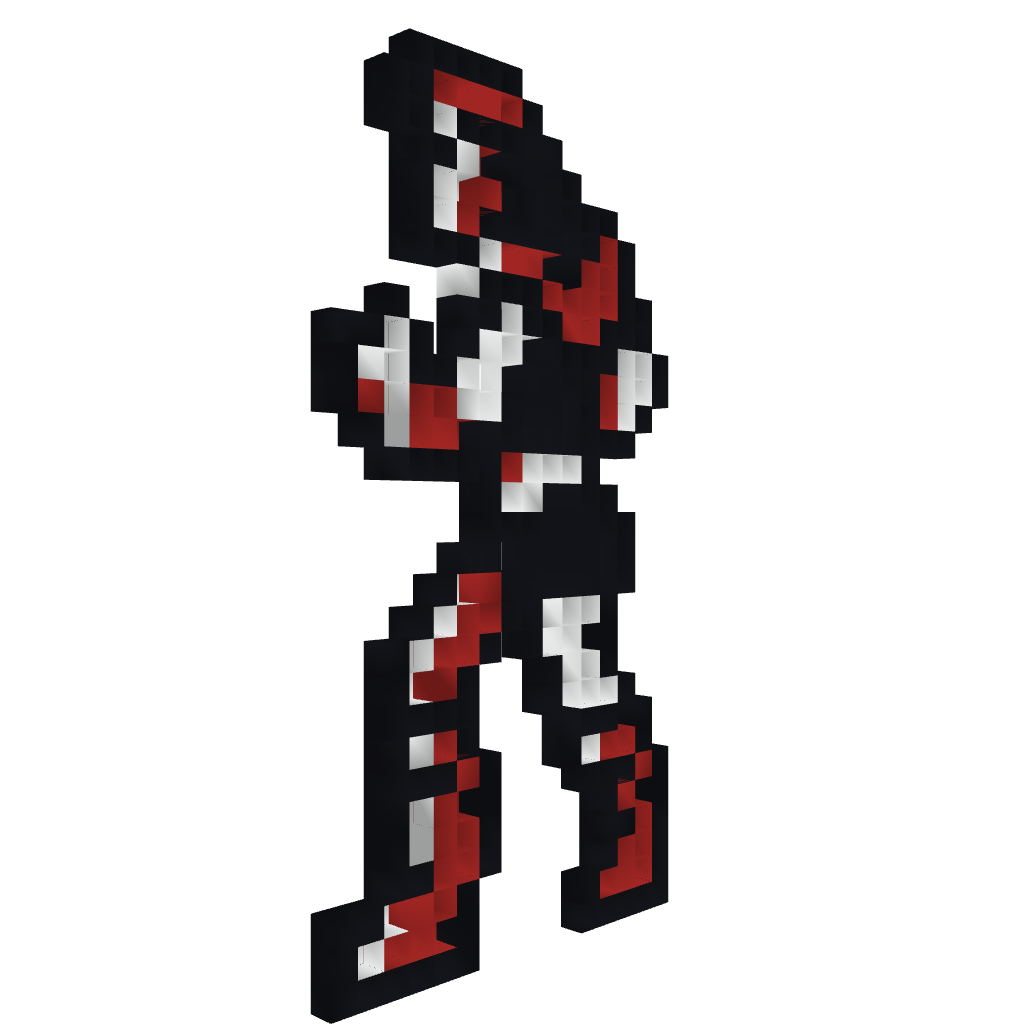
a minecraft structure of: Trevor from Castlevania 3